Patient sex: M
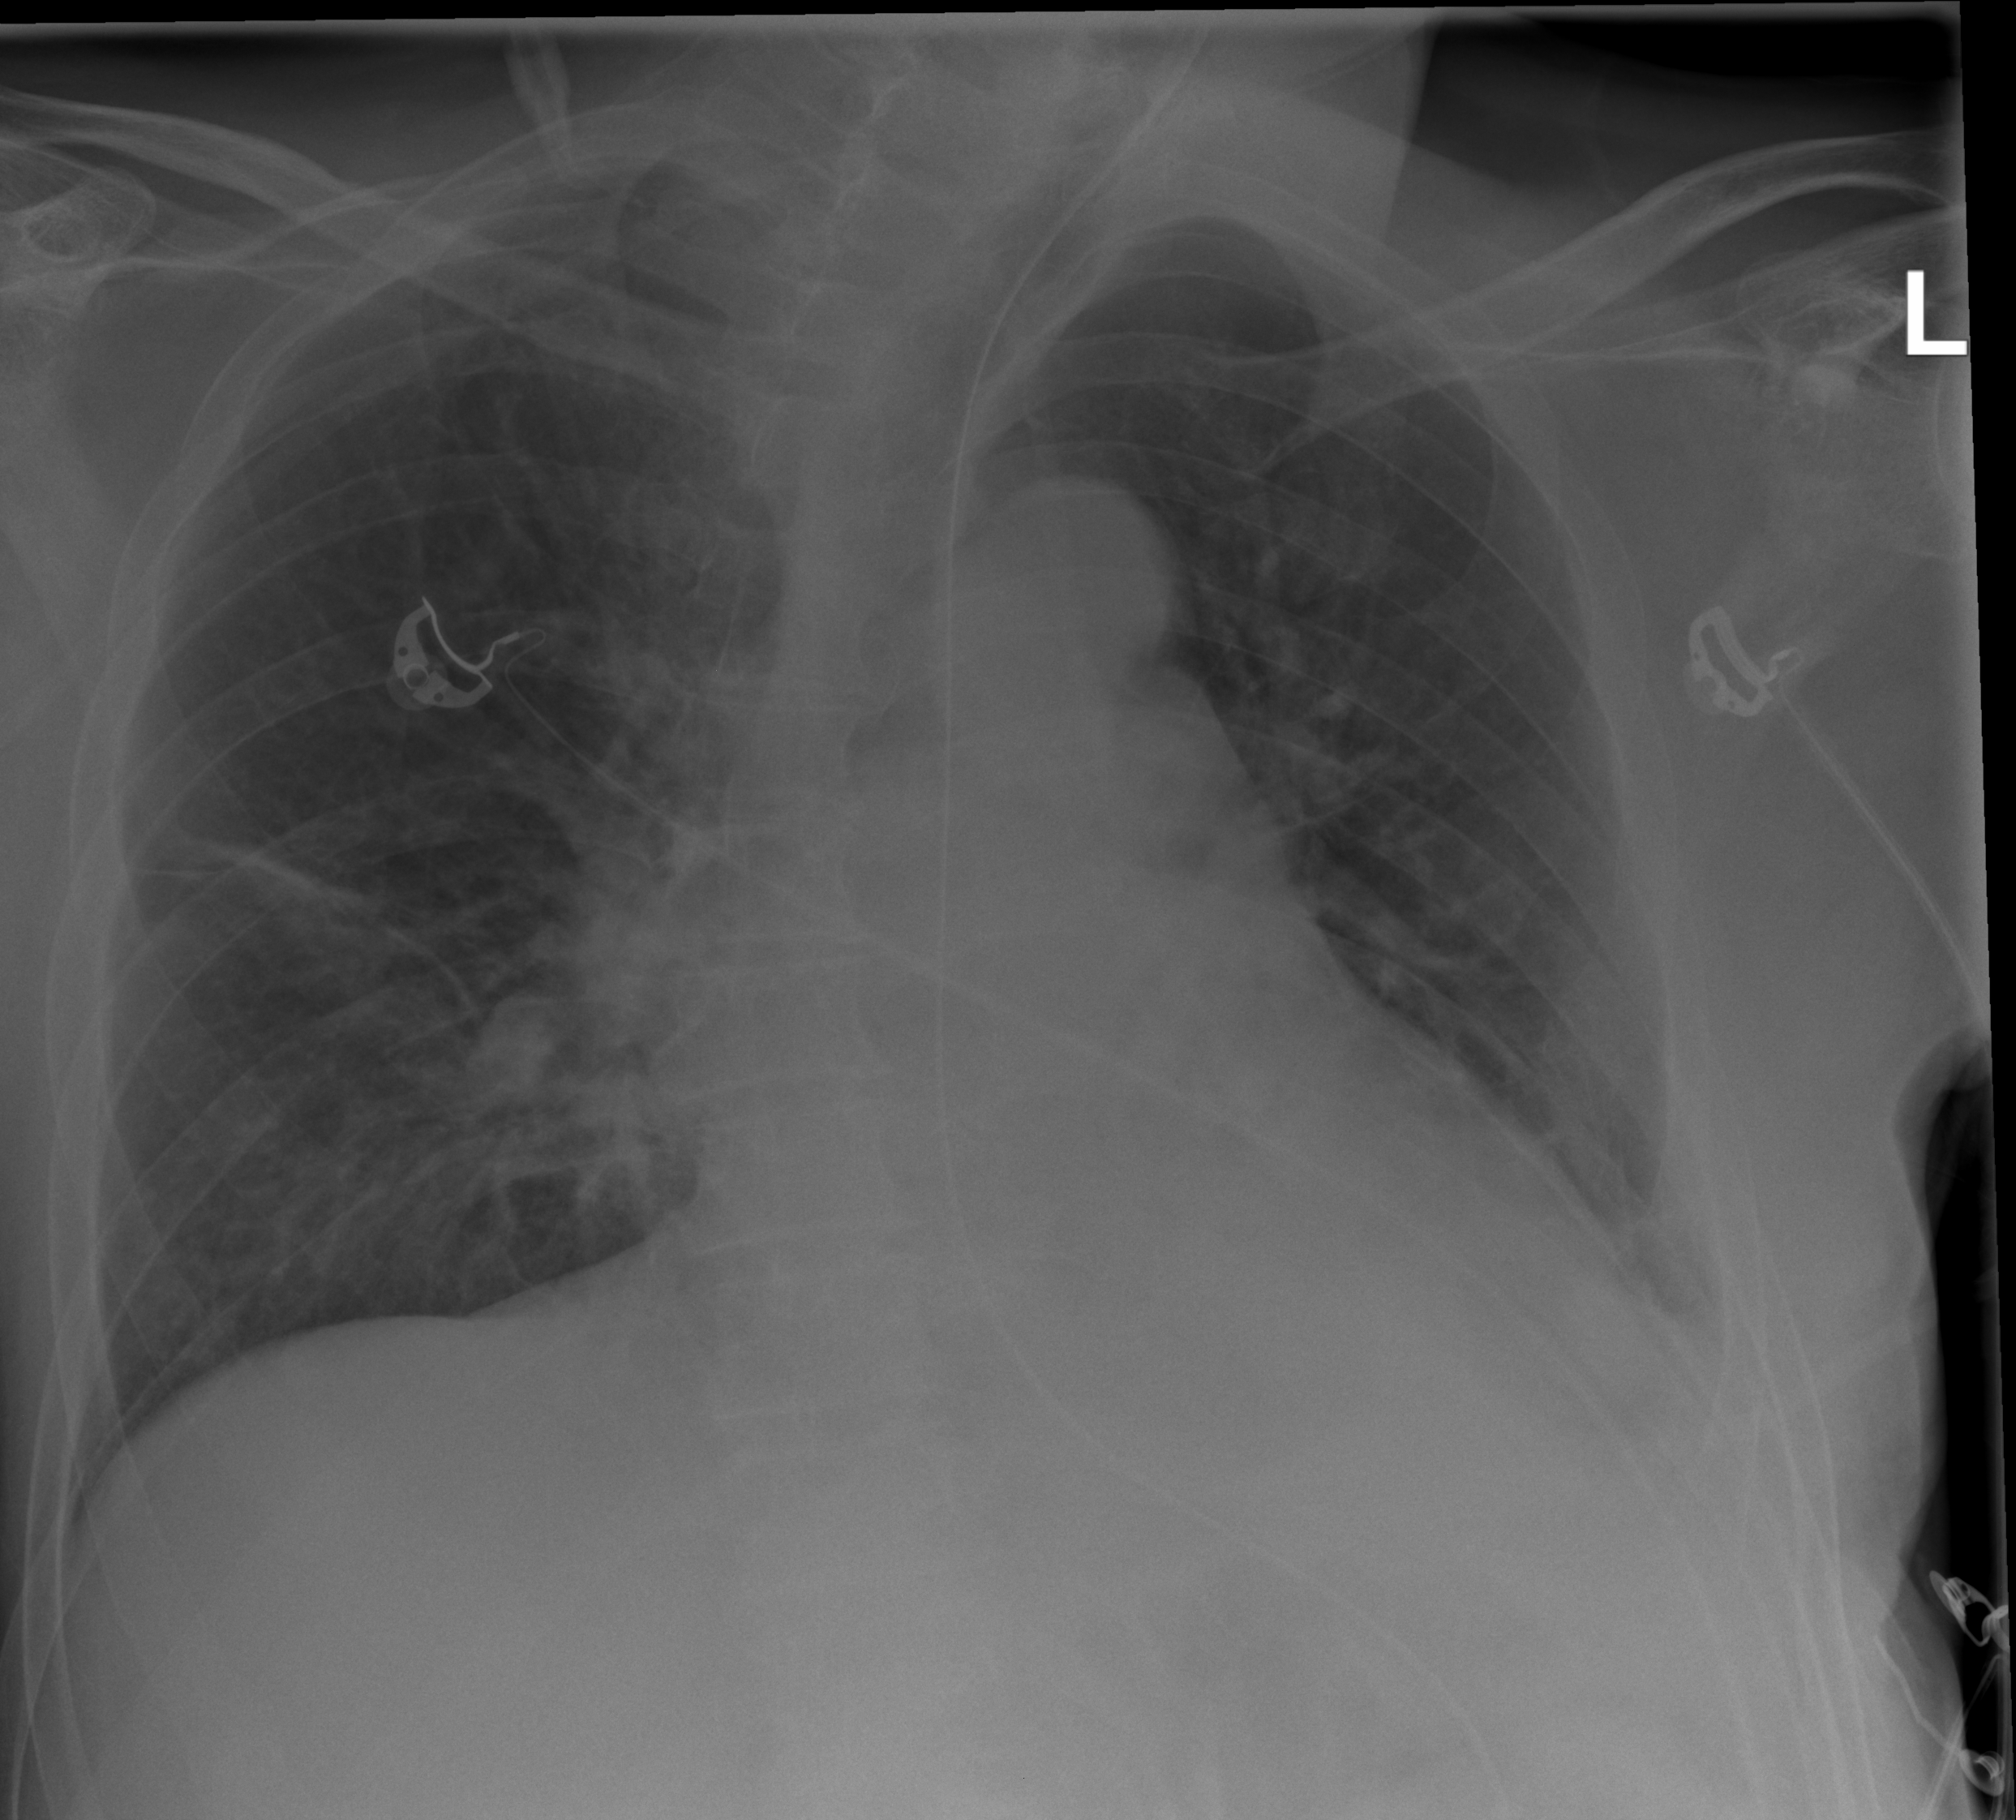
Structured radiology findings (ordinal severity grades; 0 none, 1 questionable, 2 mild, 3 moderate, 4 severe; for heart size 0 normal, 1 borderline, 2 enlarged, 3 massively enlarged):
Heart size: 2
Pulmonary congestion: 2
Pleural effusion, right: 0
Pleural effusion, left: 2
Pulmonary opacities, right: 2
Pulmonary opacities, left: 2
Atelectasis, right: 2
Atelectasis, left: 2